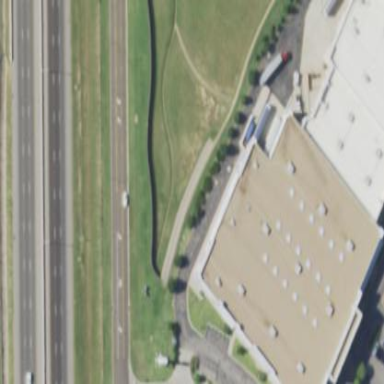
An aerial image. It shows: Retail building.